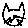
Label: cat